Question: The error:
'''
08-15 12:59:17.435: E/Google Maps Android API(14665): Failed to load map. Error contacting Google servers. This is probably an authentication issue (but could be due to network errors).
'''
The Google Console:

The manifest:
'''
<?xml version="1.0" encoding="utf-8"?>
<manifest xmlns:android="http://schemas.android.com/apk/res/android"
package="com.cefetmgrdctcc.sgtp"
android:versionCode="1"
android:versionName="1.0" >
<uses-sdk
android:minSdkVersion="8"
android:targetSdkVersion="18" />
<permission
android:name="com.cefetmgrdctcc.sgtp.permission.MAPS_RECEIVE"
android:protectionLevel="signature"/>
<uses-permission android:name="com.cefetmgrdctcc.sgtp.permission.MAPS_RECEIVE"/>
<uses-permission android:name="android.permission.ACCESS_NETWORK_STATE" />
<uses-permission android:name="android.permission.INTERNET"/>
<uses-permission android:name="android.permission.WRITE_EXTERNAL_STORAGE"/>
<uses-permission android:name="com.google.android.providers.gsf.permission.READ_GSERVICES"/>
<uses-permission android:name="android.permission.ACCESS_COARSE_LOCATION"/>
<uses-permission android:name="android.permission.ACCESS_FINE_LOCATION"/>
<uses-feature
android:glEsVersion="0x00020000"
android:required="true"/>
<application
android:allowBackup="true"
android:icon="@drawable/ic_launcher"
android:label="@string/app_name"
android:theme="@style/AppTheme" >
<meta-data
android:name="com.google.android.maps.v2.API_KEY"
android:value="Hidden key"/>
<activity
android:name="com.cefetmgrdctcc.sgtp.MainActivity"
android:label="@string/app_name" >
<intent-filter>
<action android:name="android.intent.action.MAIN" />
<category android:name="android.intent.category.LAUNCHER" />
</intent-filter>
</activity>
</application>
</manifest>
'''
The layout of the map control:
'''
<fragment
android:id="@+id/googlemap"
android:layout_width="match_parent"
android:layout_height="match_parent"
class="com.google.android.gms.maps.SupportMapFragment" />
'''
I've imported the Google Play Services into my project and marked on the Google API Console Services list "Google Maps API v2", "Google Maps API v3" and "Google Maps Android API v2", however it seems my Map Fragment is still not being able to authenticate.
Map Fragment is just a blank grey square on the middle of the screen, any ideas why is this happening?
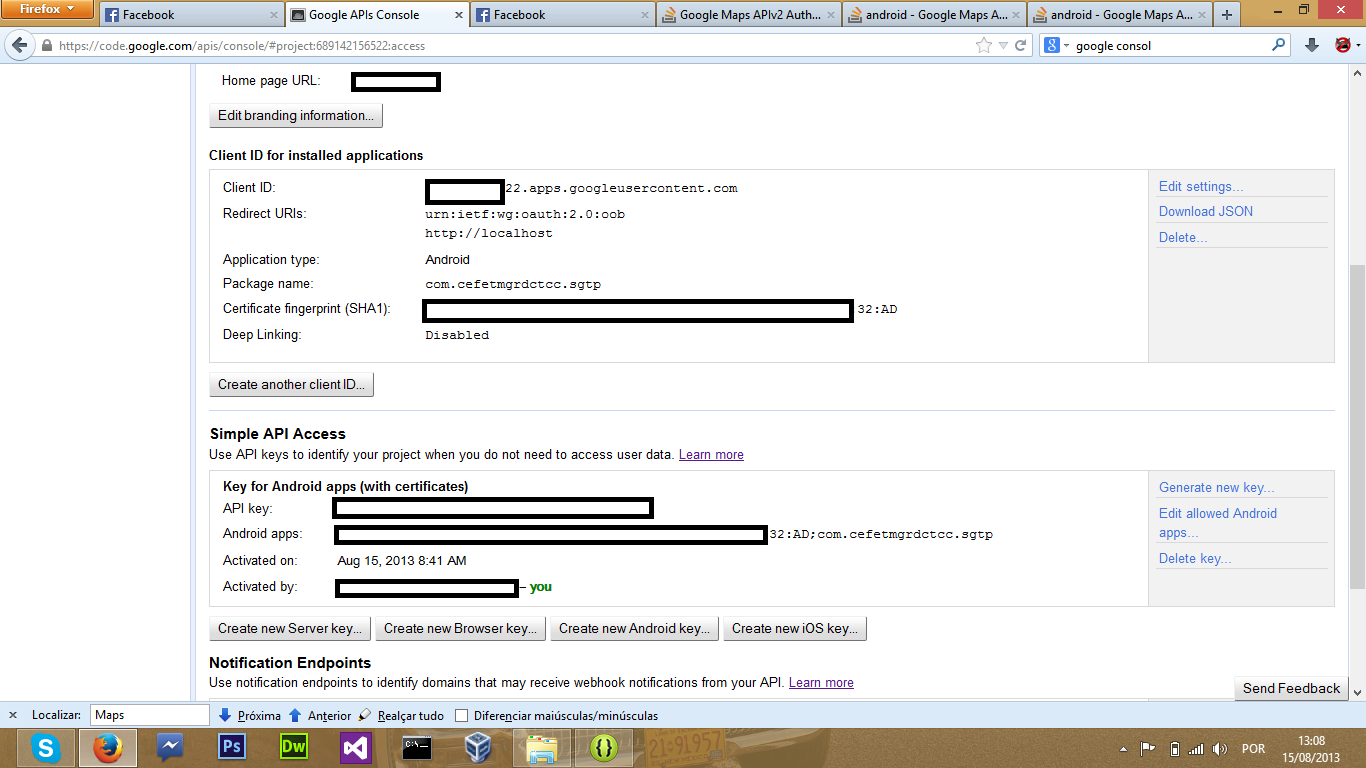
Answer: Hi I was just having this exact same problem. I tried everything the docs said but nothing seemed to work.
The only thing that worked for me was uninstalling and reinstalling my application (not even rebooting worked) because apparently if you make one mistake on the configuration the system caches the failed authentication and your maps won't work even after fixing your configuration.
So try following the docs and guides on configuring Google Maps Api on Android but every time you change something on your configuration uninstall and reinstall.